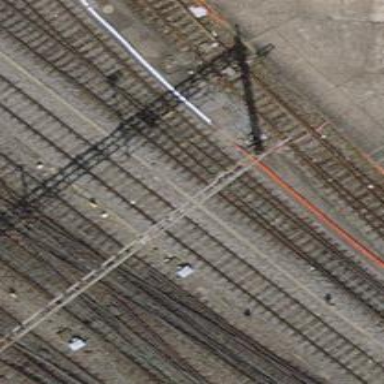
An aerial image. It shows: Single railway track with electrified contact line.